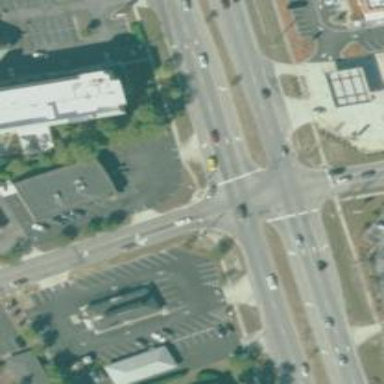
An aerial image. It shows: Controlled road crossing.